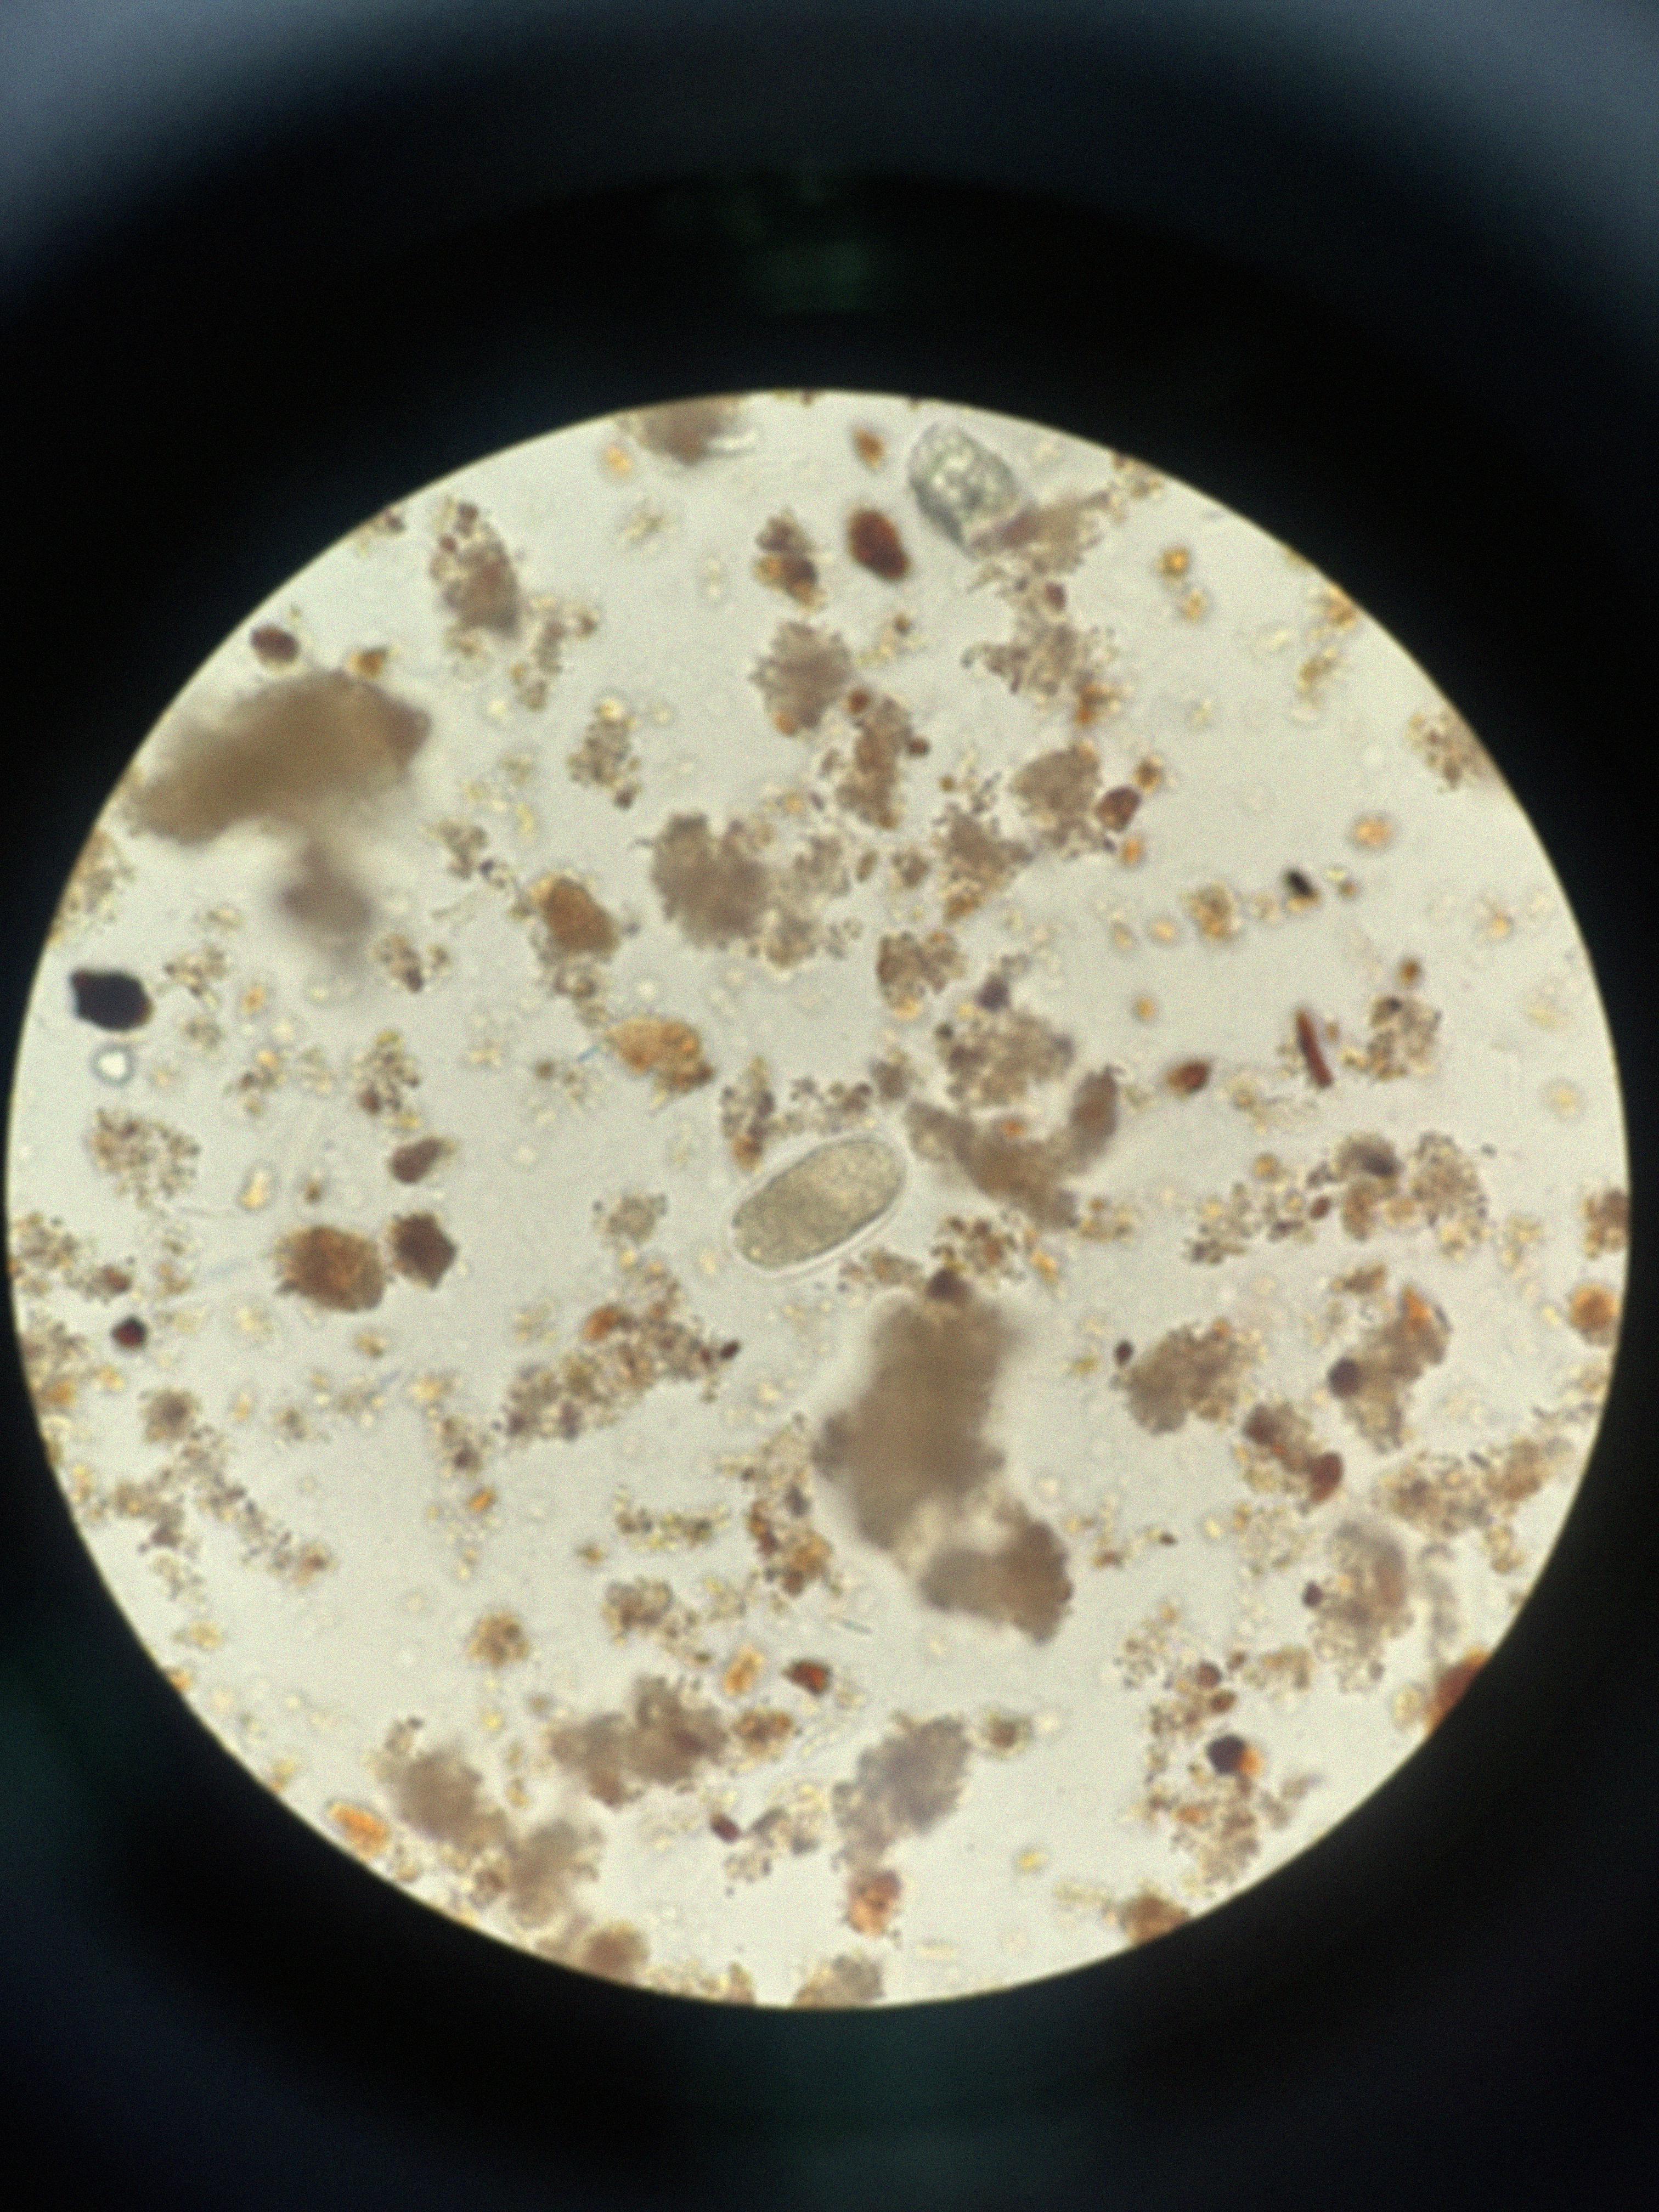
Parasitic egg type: Hookworm egg